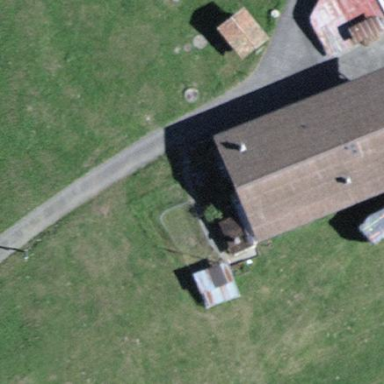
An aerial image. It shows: Farm building.